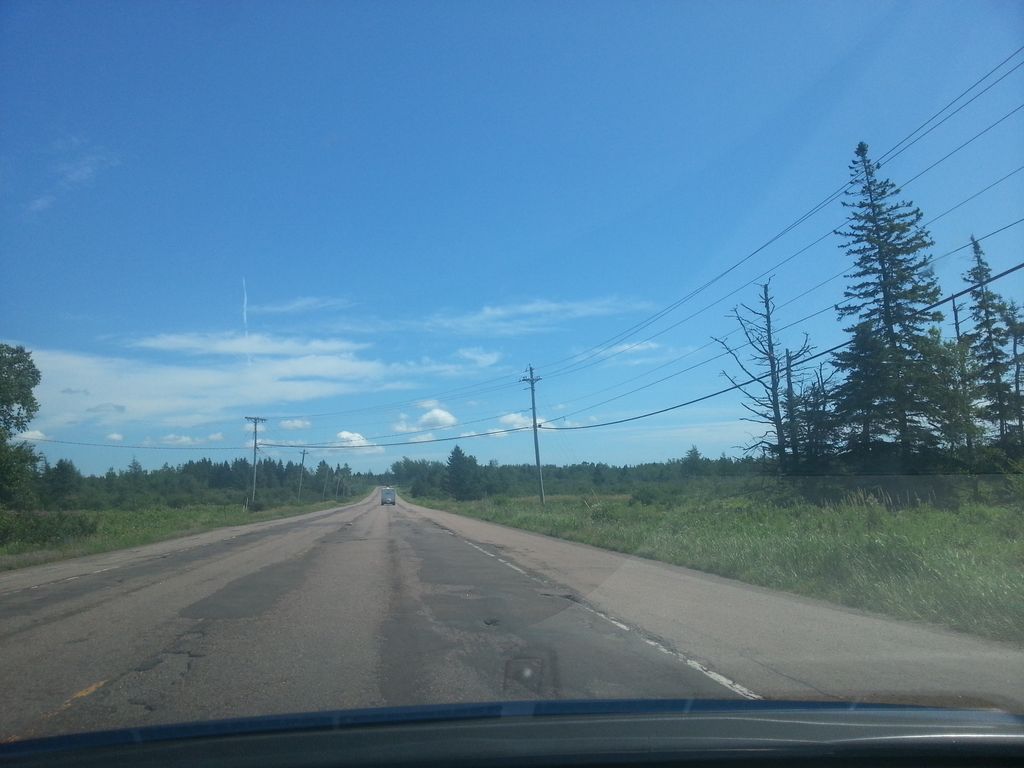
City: charlottetown